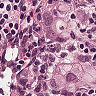
Metastatic tissue present: yes